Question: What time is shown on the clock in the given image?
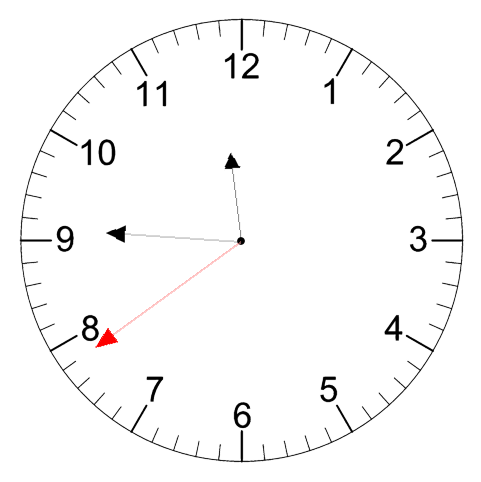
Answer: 11:45:39